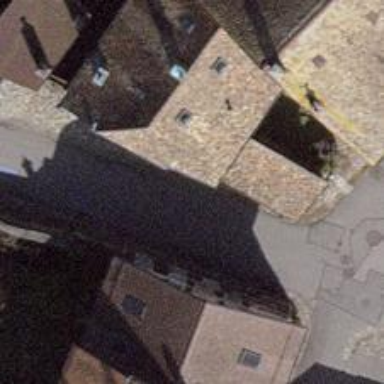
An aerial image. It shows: Asphalt road in residential area.